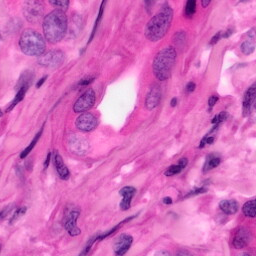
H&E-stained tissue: Pancreatic